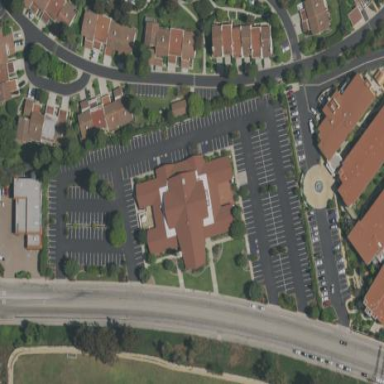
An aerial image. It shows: Religious building.